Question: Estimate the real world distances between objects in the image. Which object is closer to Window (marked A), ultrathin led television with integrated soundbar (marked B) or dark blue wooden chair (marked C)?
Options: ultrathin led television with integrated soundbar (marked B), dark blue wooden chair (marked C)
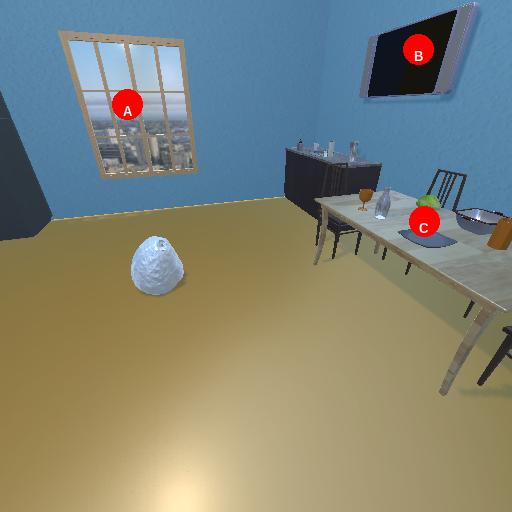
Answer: ultrathin led television with integrated soundbar (marked B)